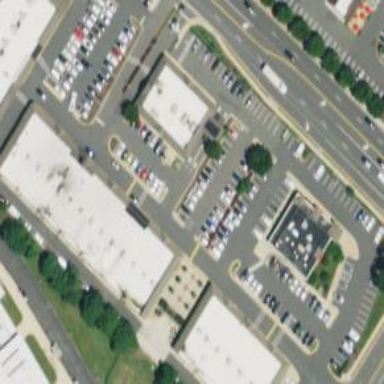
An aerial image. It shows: Retail area.